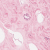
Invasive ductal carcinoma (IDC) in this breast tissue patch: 0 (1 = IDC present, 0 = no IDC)